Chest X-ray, PA view. Patient: 28 years old, sex M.
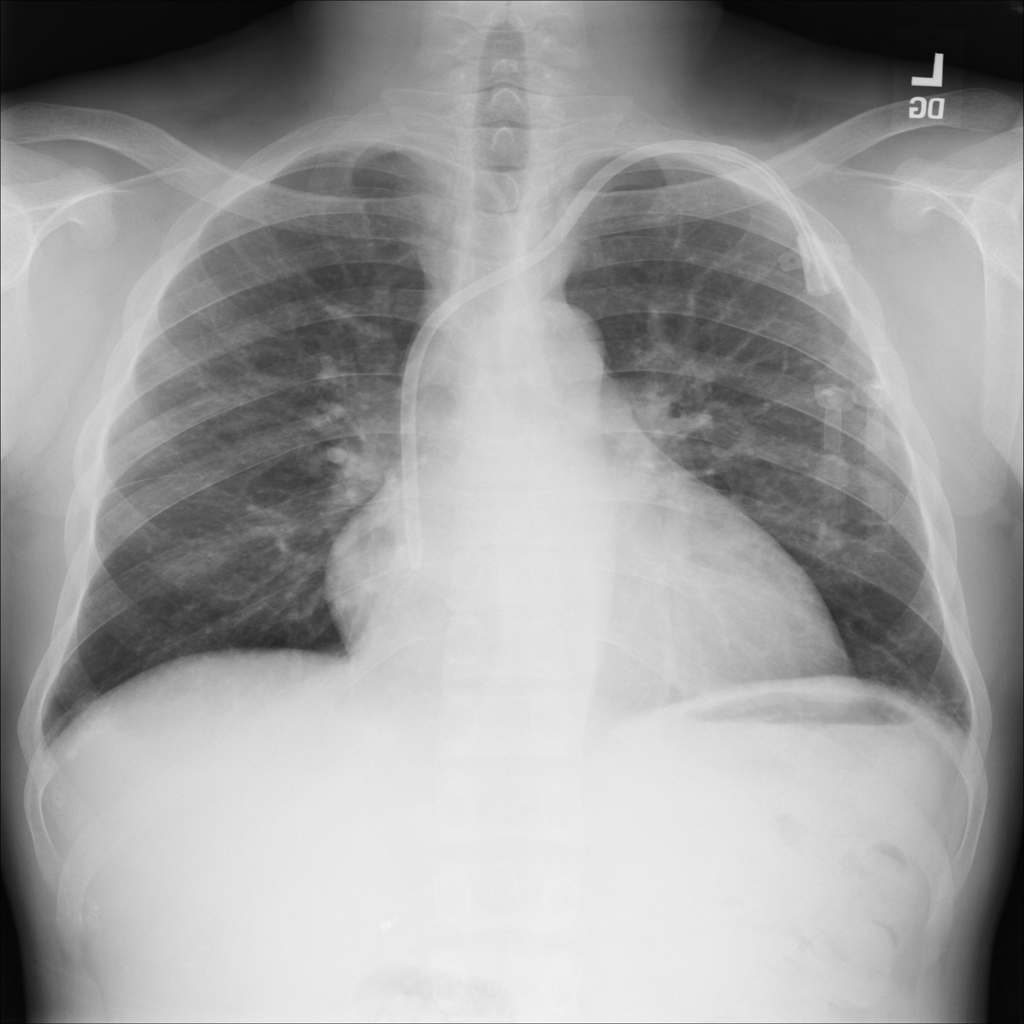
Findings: No Finding